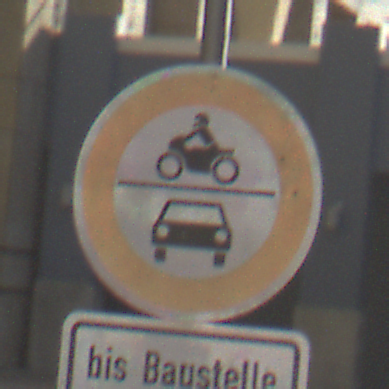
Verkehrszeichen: VerbotKraftfahrzeuge
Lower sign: SonstigeFahrzeugePersonengruppenFrei2
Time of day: MorningAfternoon
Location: Outdoor (Urban)
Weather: PartlyCloudy
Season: NotSpecified
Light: Natural